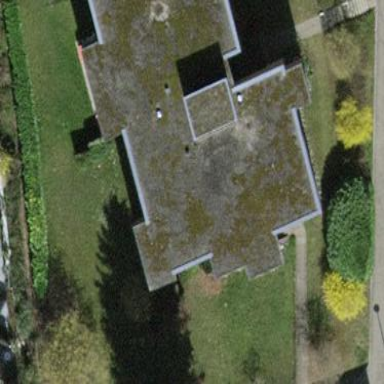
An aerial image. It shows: Building with flat roof.